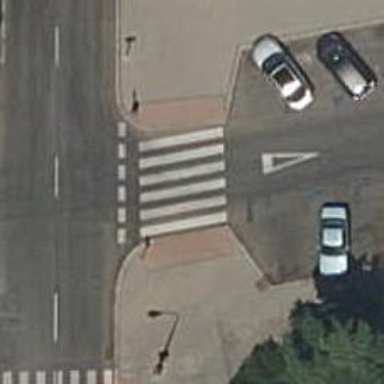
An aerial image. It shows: Zebra crossing on the road.